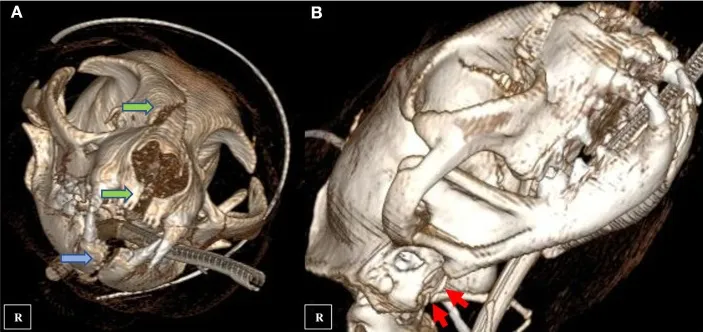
CT three-dimensional reconstruction showing multiple maxillary fractures (A green arrows), mandibular symphyseal separation (A blue arrow) and comminute fracture of the right tympanic bulla (B red arrows).
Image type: radiology (ct)